RGB frame:
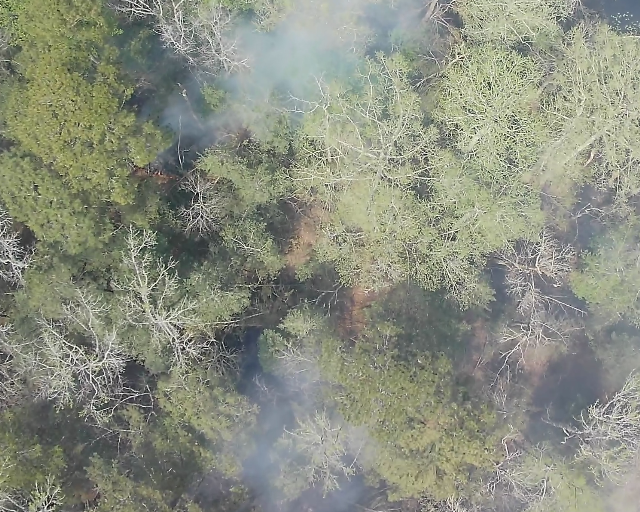
Thermal frame:
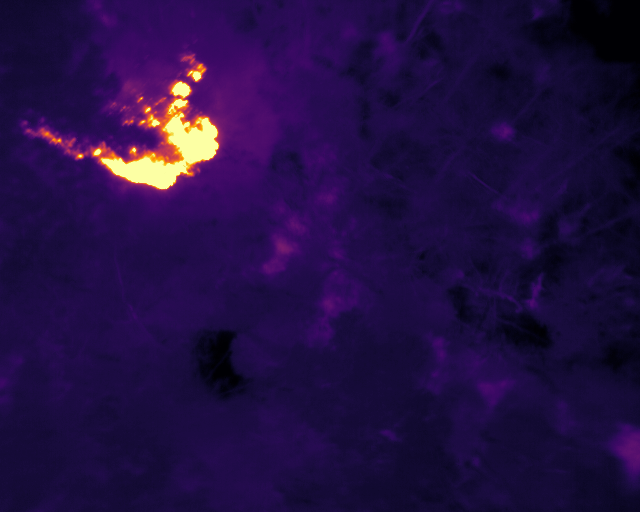
Captured: 2026-02-26 03:44:42
Pixels at or above 80 °C: 3953 (fraction of frame: 0.01206)